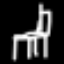
Label: chair